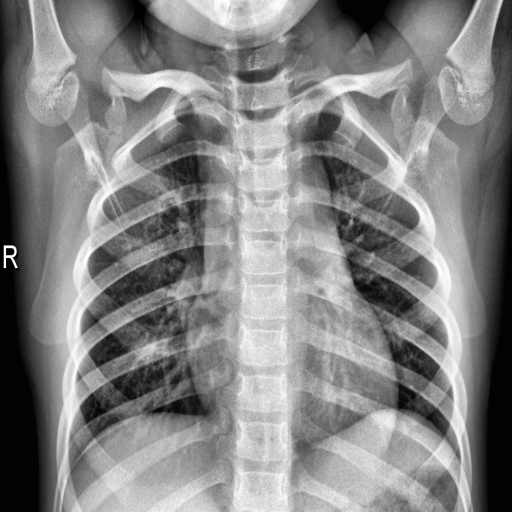
Finding: NORMAL